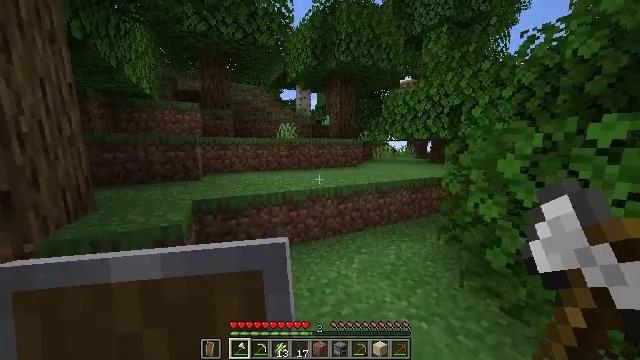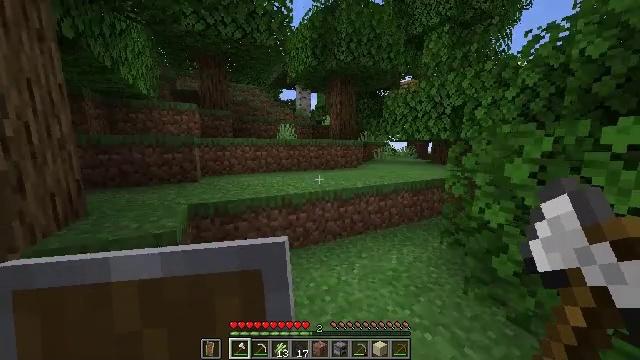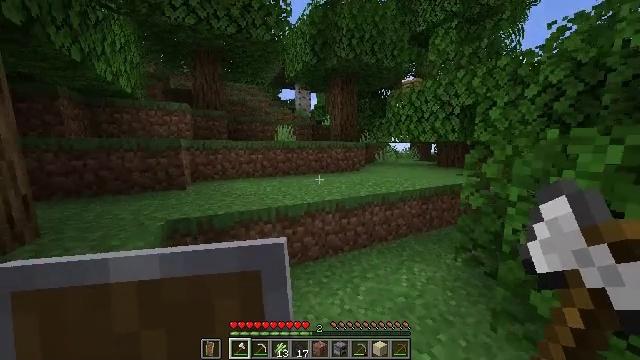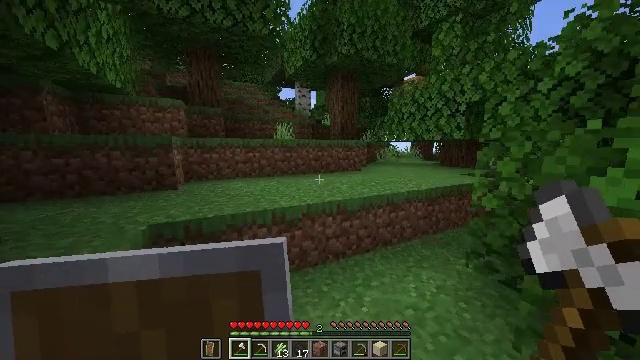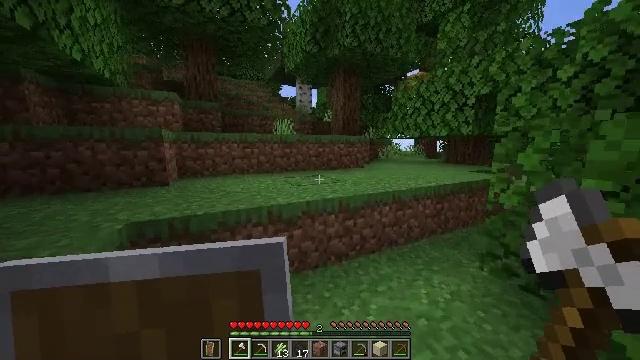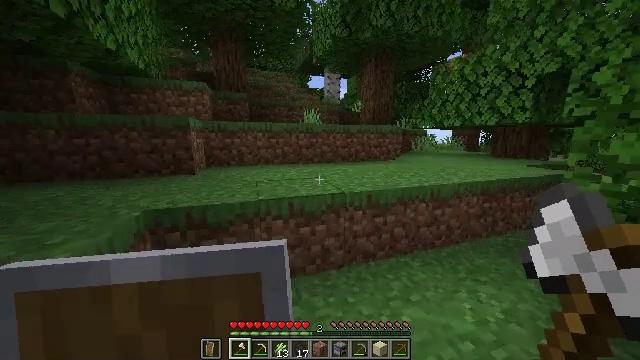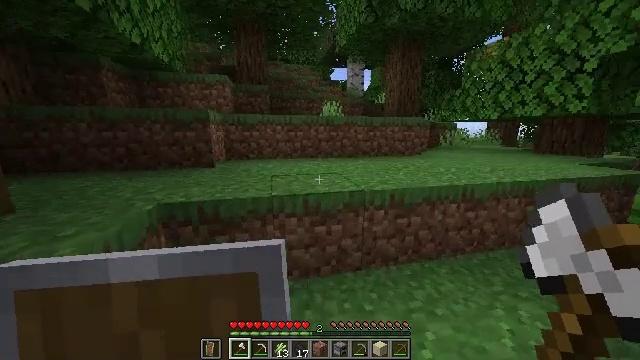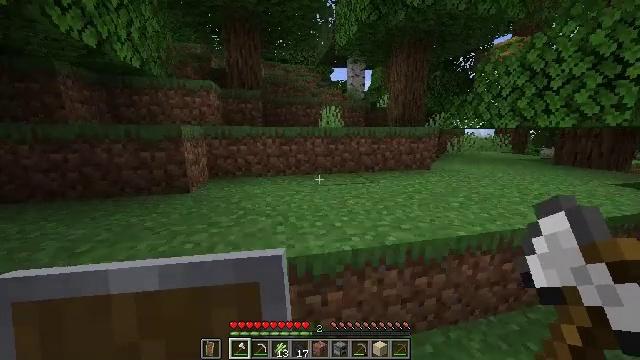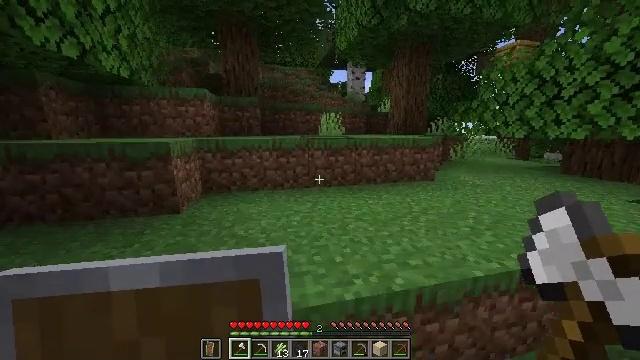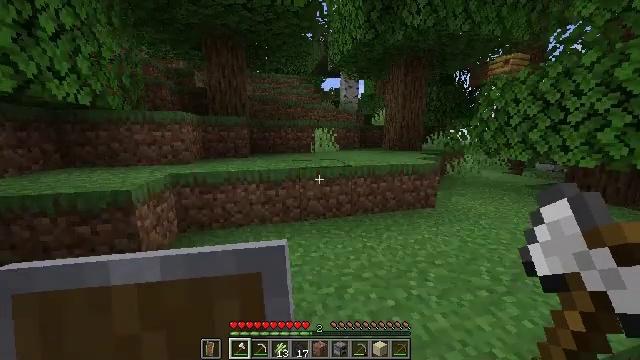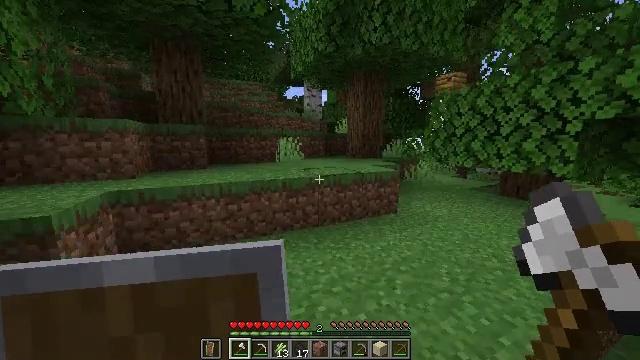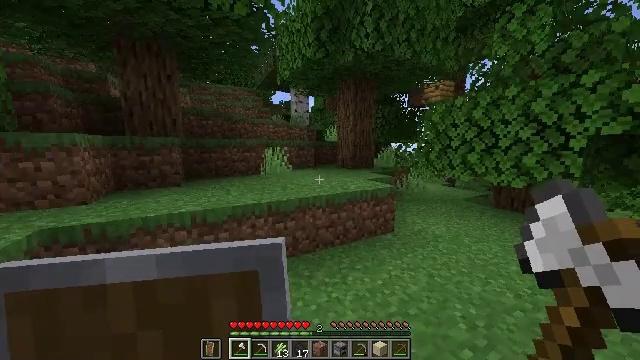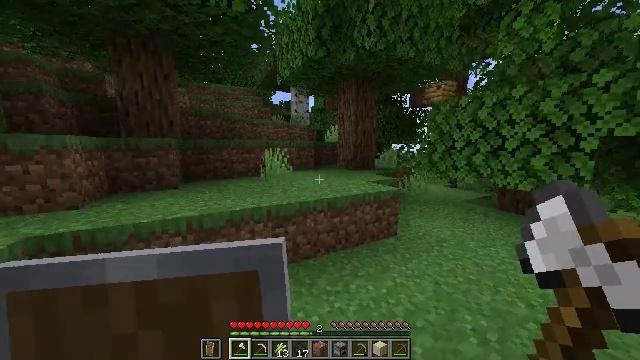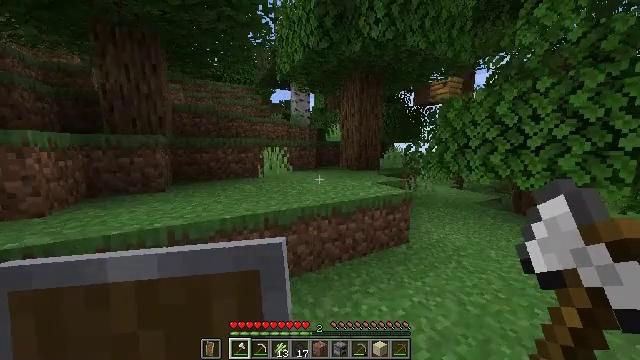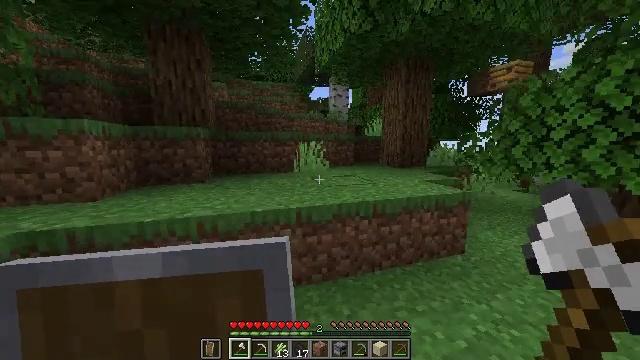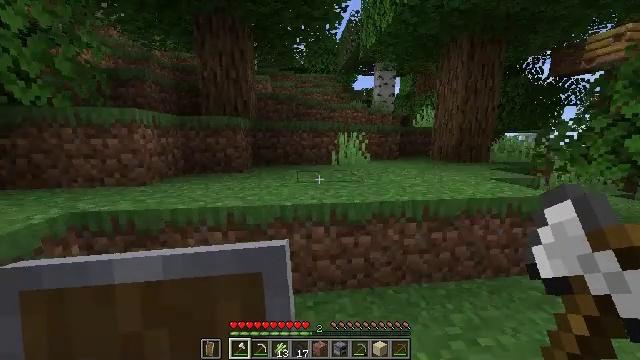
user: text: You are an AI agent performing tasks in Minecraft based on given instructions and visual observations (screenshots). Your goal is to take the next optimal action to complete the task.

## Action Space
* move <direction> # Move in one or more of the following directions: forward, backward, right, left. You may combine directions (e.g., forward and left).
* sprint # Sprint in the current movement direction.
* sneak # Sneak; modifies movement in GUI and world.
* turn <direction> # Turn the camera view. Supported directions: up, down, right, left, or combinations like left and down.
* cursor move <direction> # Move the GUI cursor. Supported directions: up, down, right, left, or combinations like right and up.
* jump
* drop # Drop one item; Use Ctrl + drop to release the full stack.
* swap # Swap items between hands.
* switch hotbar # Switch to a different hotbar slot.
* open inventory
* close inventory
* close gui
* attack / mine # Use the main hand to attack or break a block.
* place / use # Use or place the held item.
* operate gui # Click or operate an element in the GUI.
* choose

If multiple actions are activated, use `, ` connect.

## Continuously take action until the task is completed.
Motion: motion action
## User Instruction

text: Gather poppy from the ground.
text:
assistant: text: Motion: move forward, sprint, jump
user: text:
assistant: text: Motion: move forward, sprint, jump
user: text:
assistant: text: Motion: move forward, sprint, jump
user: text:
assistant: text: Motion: move forward, sprint, jump
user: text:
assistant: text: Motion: move forward, sprint, turn left and down, jump
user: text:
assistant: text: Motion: move forward, sprint, turn left and down, jump
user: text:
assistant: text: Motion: move forward, sprint, jump
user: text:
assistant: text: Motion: move forward, sprint, jump
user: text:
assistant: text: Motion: move forward, sprint, turn right, jump
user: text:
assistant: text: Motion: move forward, sprint, turn right and up, jump
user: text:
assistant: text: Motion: move forward, sprint, turn right and up, jump
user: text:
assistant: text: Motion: move forward, sprint, jump
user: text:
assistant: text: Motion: move forward, sprint, jump
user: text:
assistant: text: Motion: move forward, sprint, turn left, jump
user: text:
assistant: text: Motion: move forward, sprint, turn left and down, jump
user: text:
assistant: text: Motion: move forward, sprint, turn left, jump
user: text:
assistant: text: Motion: move forward, sprint, jump
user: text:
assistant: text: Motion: move forward, sprint, jump
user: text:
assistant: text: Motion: move forward, sprint, jump
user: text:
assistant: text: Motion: move forward, sprint, jump
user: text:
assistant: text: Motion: move forward, sprint, jump
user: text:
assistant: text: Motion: move forward, sprint, turn right, jump
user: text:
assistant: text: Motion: move forward, sprint, turn right, jump
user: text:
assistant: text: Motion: move forward, sprint, turn right, jump
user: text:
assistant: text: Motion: move forward, sprint, turn right, jump
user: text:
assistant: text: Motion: move forward, sprint, turn right
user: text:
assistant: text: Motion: move forward, sprint, turn right
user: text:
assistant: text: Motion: move forward, sprint, jump
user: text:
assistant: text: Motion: move forward, sprint, jump
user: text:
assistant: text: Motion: move forward, sprint, jump